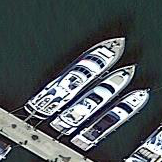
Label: civil